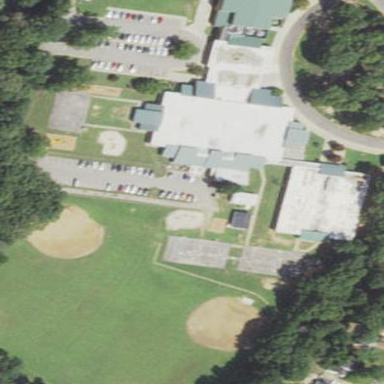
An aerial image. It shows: School.